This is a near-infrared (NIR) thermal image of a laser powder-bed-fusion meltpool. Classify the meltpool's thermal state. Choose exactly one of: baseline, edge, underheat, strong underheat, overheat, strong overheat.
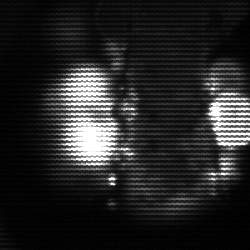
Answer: strong underheat